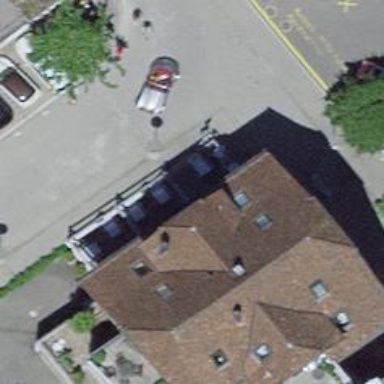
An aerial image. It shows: Restaurant.